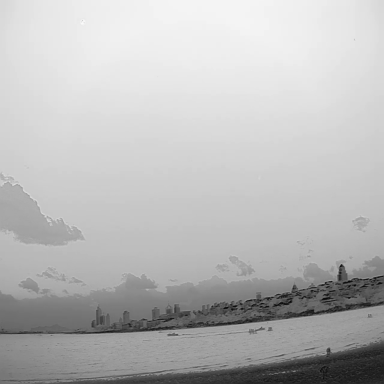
There are four bulk_carriers in the infrared image.